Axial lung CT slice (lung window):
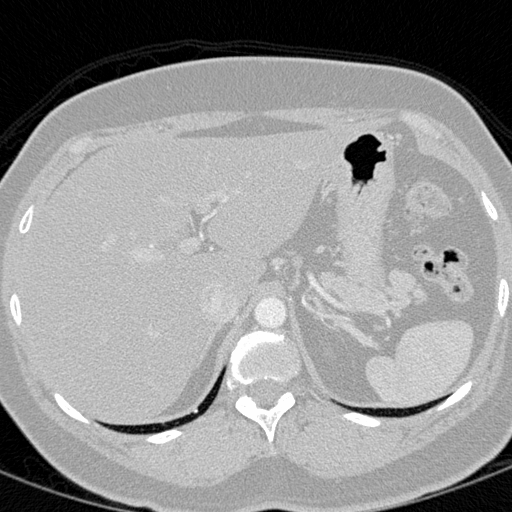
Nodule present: no